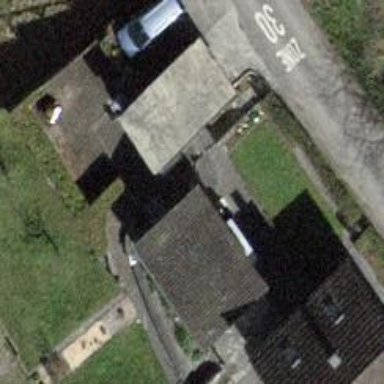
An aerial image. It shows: Building with tiled roof.